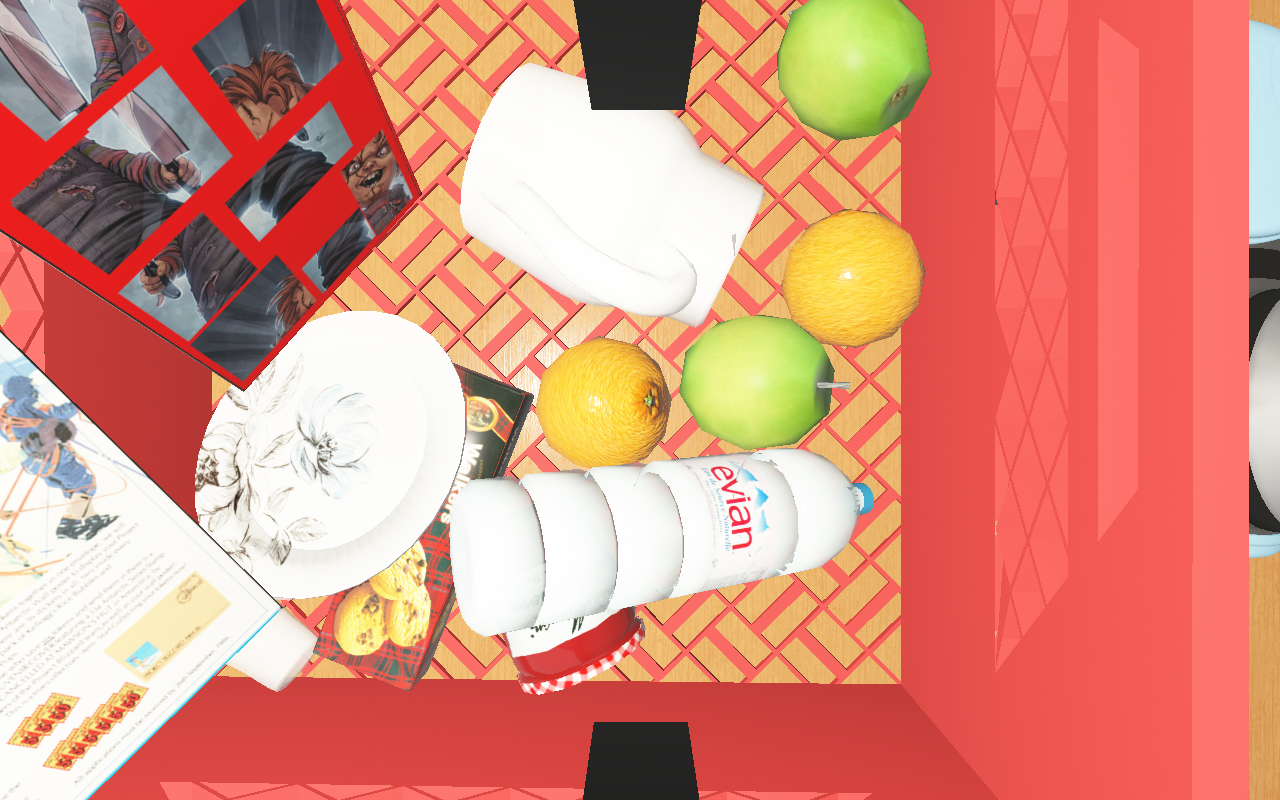
Objects in the scene:
apple
plate
glass
cereal box
cereal box
biscuit box